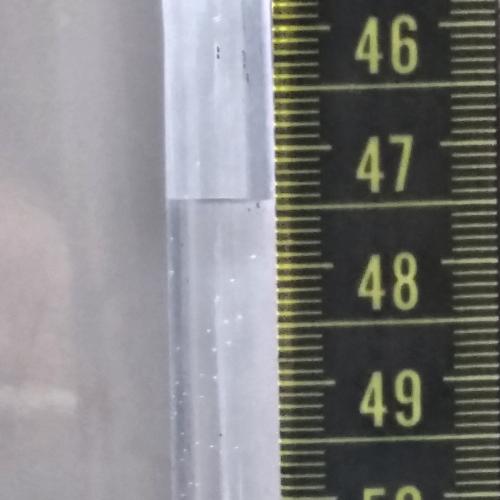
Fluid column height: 47.4 cm